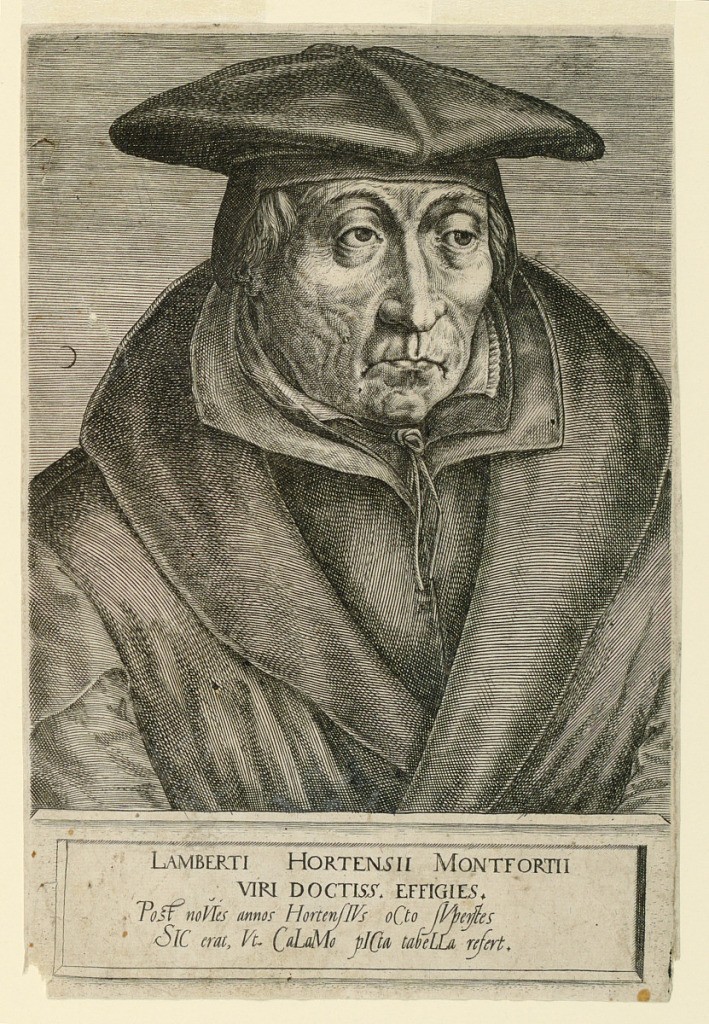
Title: Portrait of Lambert Hortense Montfort
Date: ca. 1550
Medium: Engraving on paper
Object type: Print
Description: Half-length portrait of an elderly man slightly turned to right. He wears a four-cornered hat and an overcoat which leaves visible the collars of his shirt and jacket.